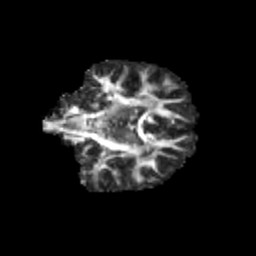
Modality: FA
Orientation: coronal
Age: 13
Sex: female
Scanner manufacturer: siemens
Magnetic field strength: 3 T
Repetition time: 3.8 s
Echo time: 0.07 s